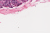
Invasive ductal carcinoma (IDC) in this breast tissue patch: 0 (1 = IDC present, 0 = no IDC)